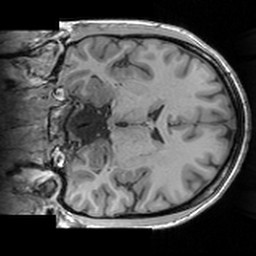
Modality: T1w
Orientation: coronal
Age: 27
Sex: female
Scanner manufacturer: siemens
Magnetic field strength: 3 T
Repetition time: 1.63 s
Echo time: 0.00311 s